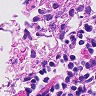
Metastatic tissue present: no